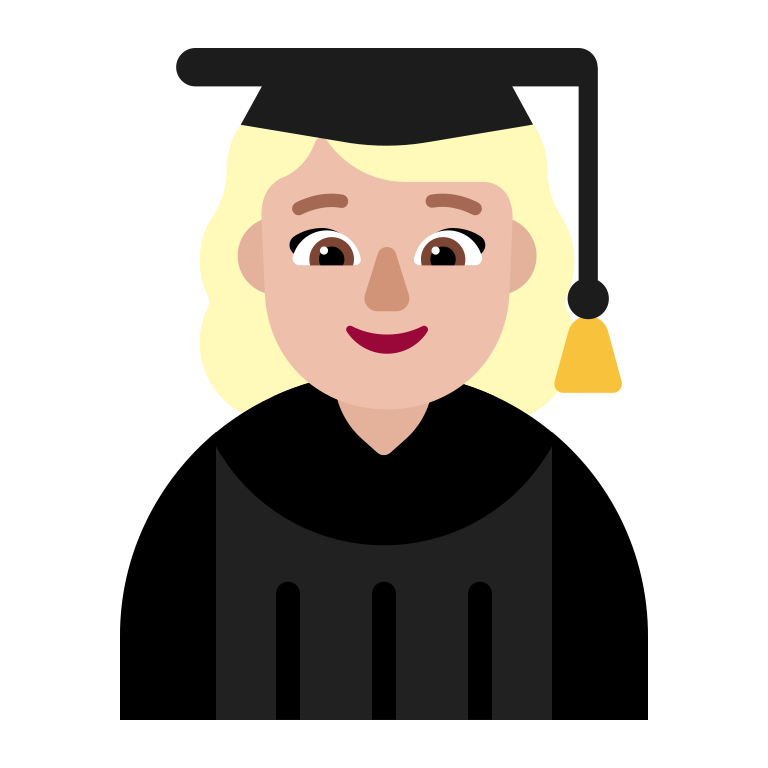
woman student flat  light